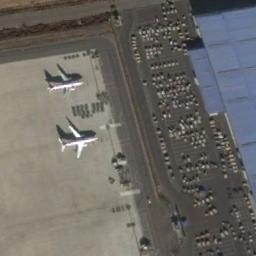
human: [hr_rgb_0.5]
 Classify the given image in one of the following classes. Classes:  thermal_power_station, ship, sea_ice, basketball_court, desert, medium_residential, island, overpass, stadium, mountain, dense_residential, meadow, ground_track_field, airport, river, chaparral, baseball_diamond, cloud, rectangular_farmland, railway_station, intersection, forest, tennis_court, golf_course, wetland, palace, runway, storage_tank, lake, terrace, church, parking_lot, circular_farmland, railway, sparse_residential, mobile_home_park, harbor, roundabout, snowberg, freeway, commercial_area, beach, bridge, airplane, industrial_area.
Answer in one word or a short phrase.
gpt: airplane